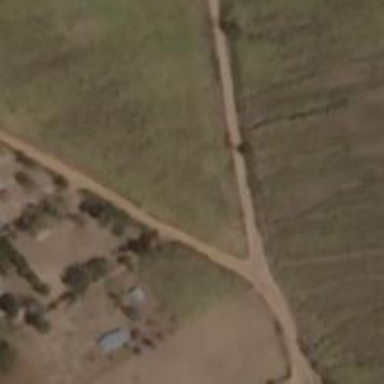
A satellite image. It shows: Unclassified road.